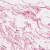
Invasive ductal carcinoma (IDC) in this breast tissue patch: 0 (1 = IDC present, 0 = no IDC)